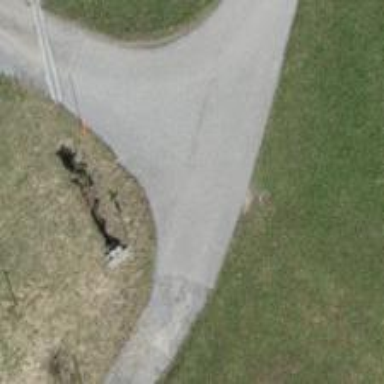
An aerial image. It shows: Gravel track with grade2 tracktype.